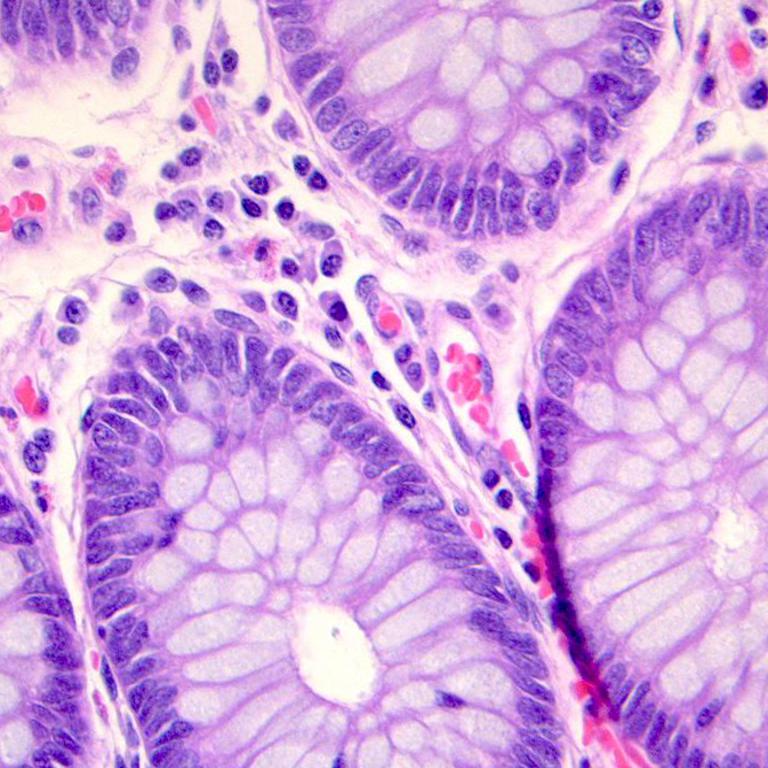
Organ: colon
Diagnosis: benign